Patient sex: M
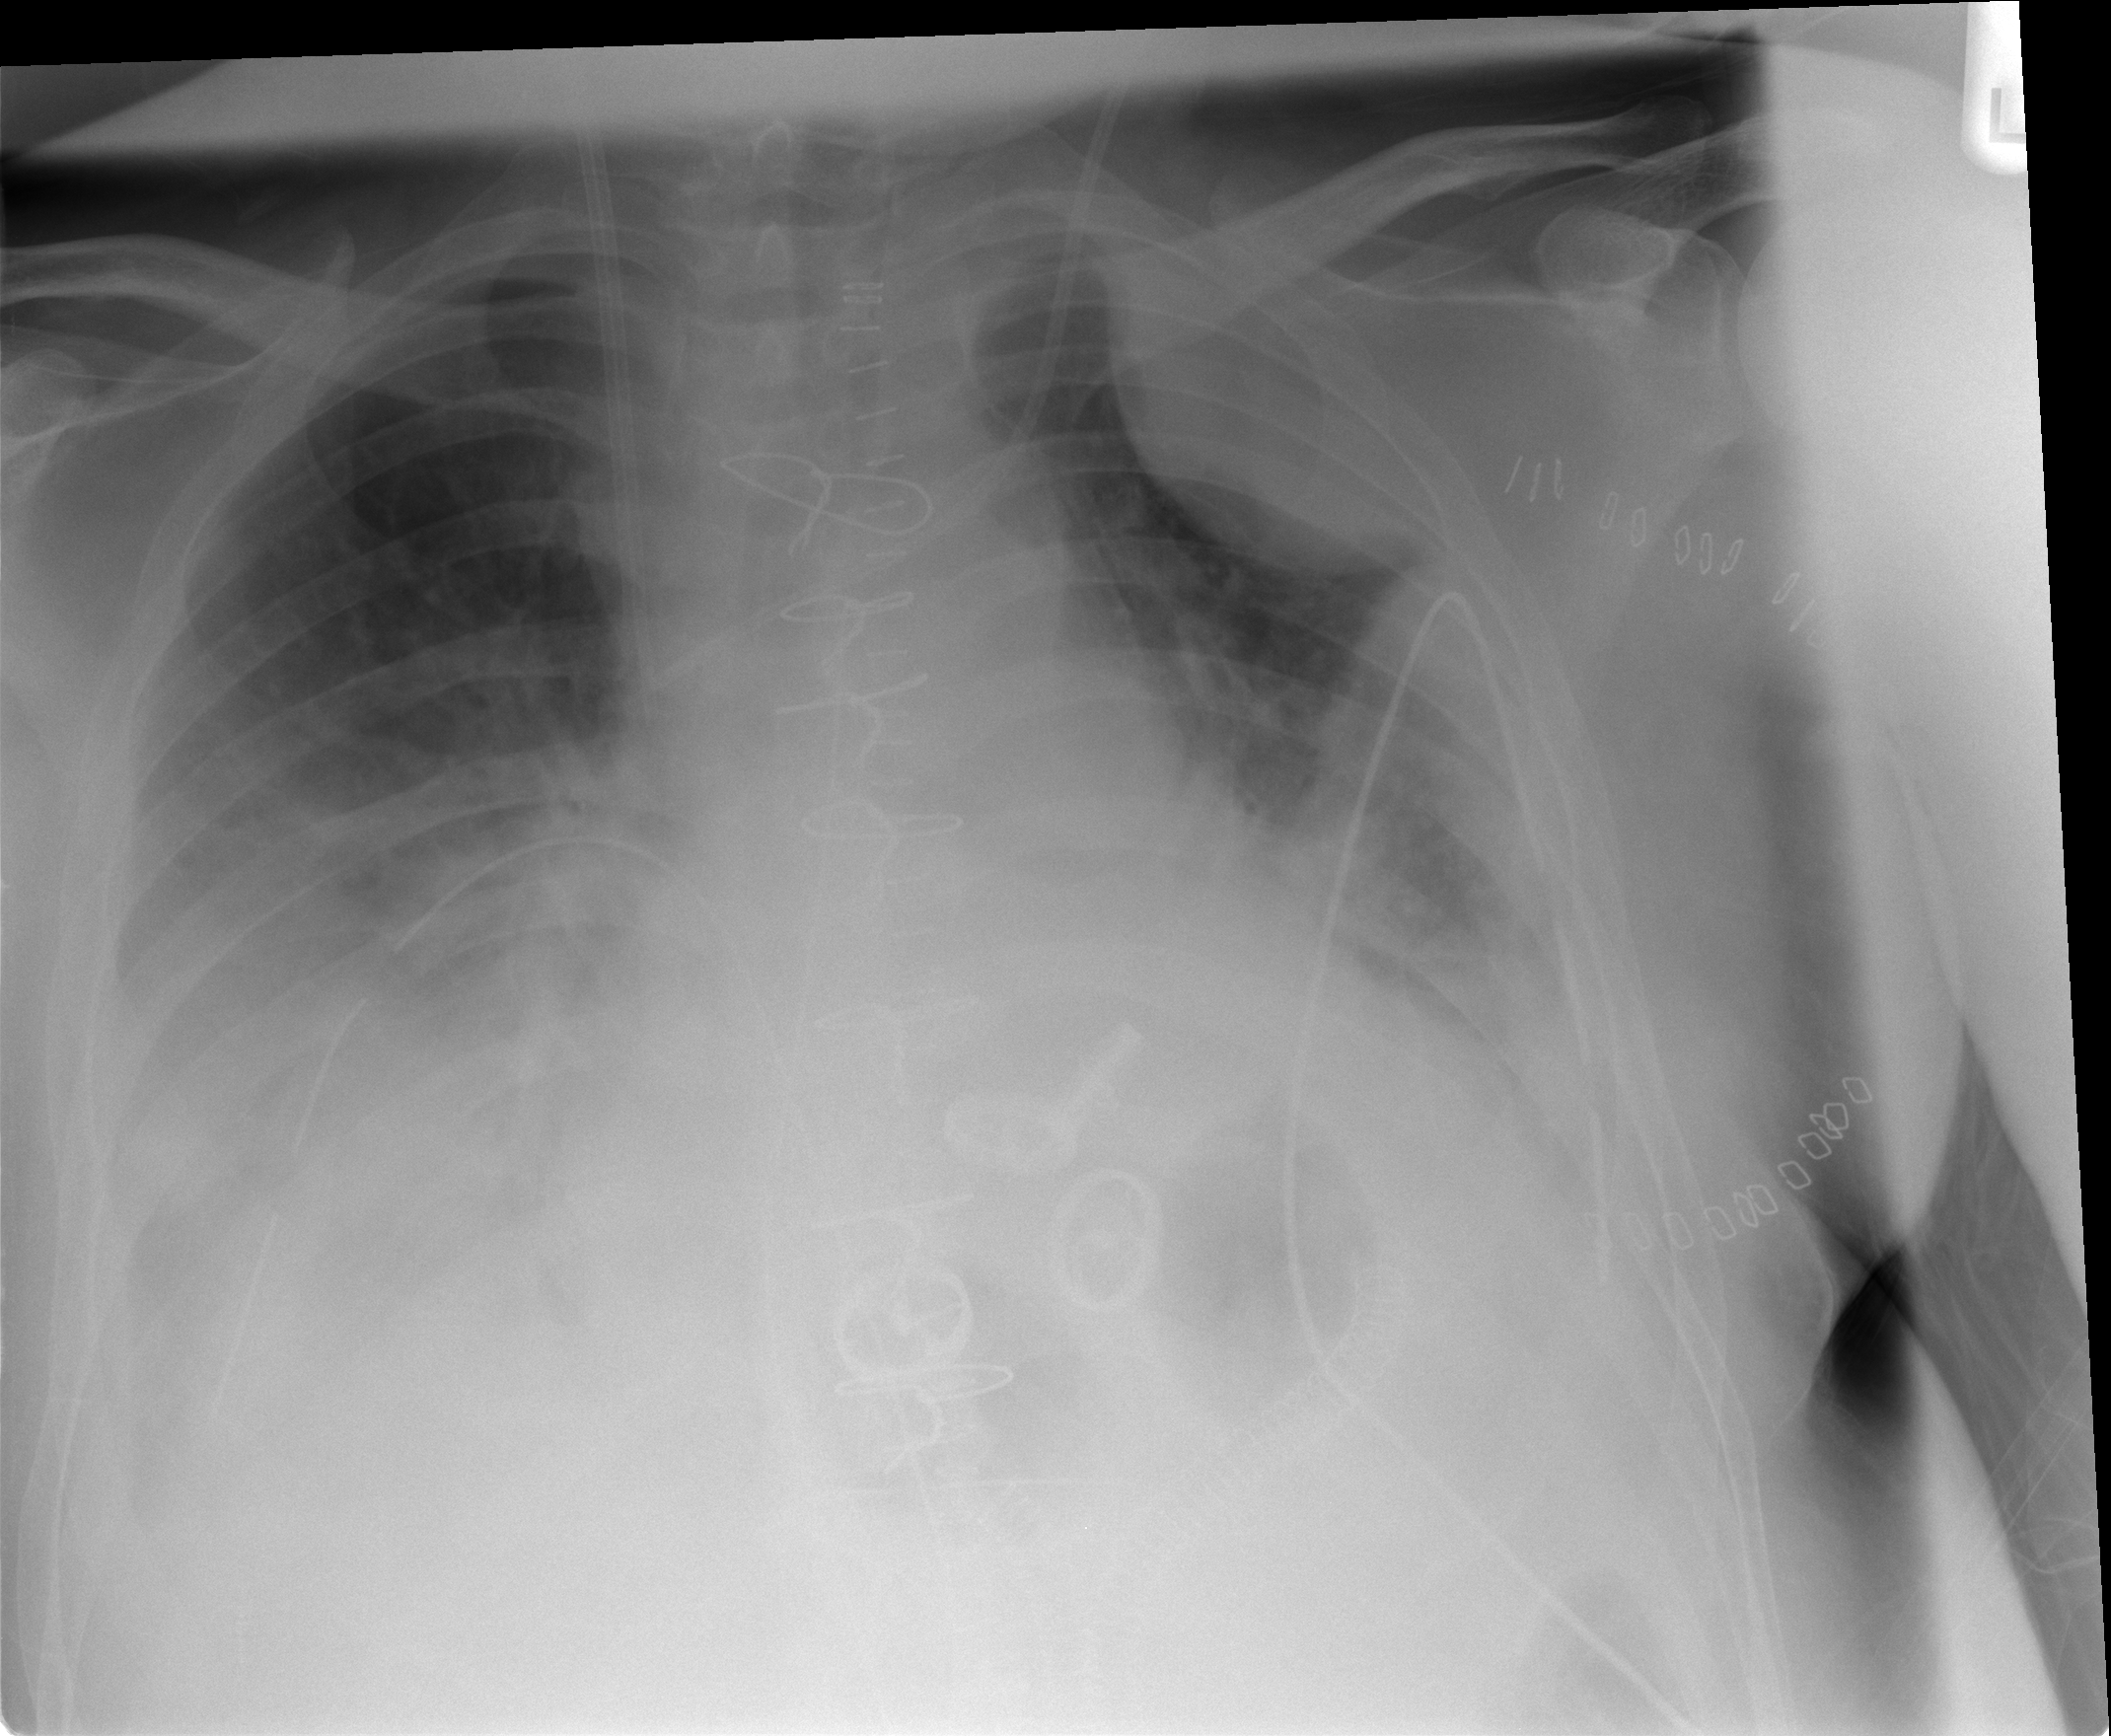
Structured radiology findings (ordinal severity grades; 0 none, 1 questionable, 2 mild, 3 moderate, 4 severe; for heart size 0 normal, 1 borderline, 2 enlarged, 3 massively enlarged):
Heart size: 2
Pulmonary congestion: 2
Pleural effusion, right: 2
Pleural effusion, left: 3
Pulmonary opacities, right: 3
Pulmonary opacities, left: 2
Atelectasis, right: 2
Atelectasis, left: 2